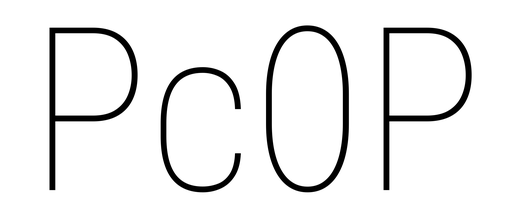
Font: Roboto_Condensed_Thin